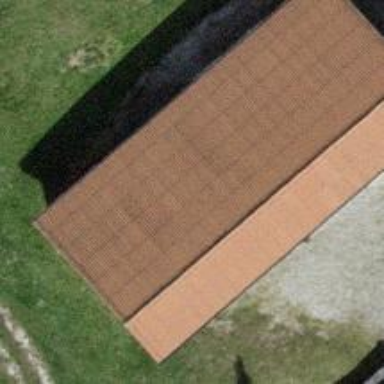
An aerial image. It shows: Shed building.